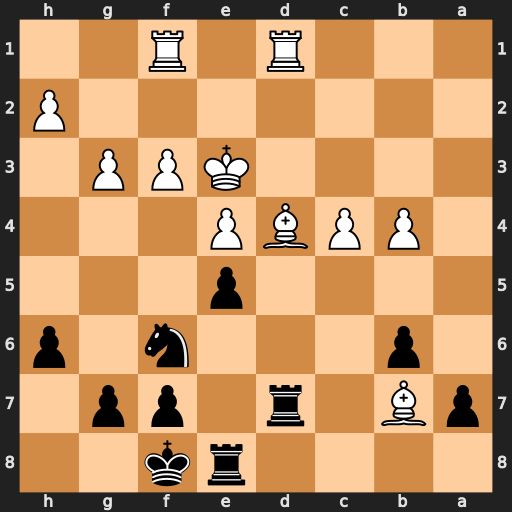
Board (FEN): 4rk2/pB1r1pp1/1p3n1p/4p3/1PPBP3/4KPP1/7P/3R1R2
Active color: b
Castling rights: -
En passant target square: -
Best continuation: exd4+ Rxd4 Rxb7